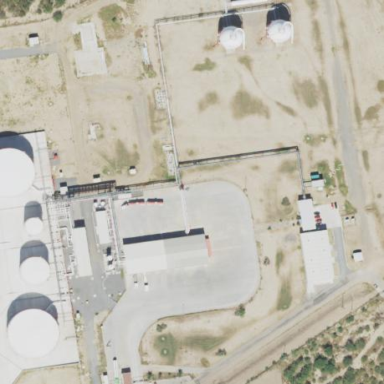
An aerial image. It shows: Industrial area designated as petroleum terminal.